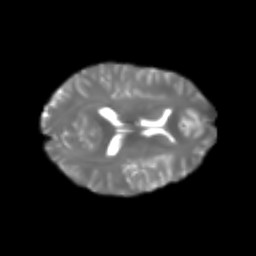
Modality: T2w
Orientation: axial
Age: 23
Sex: male
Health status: healthy